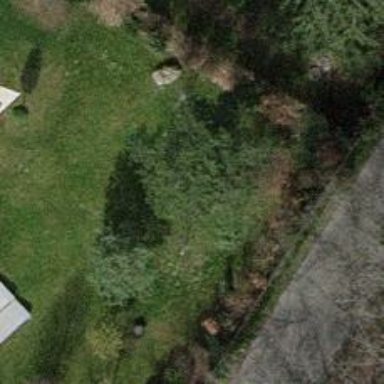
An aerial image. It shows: Evergreen needle-leaved tree.